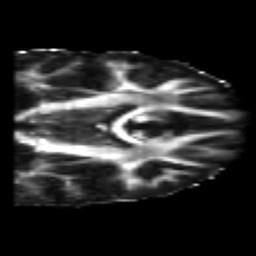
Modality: FA
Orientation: coronal
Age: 27
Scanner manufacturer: philips
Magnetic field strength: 3 T
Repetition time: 8.6 s
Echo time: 0.127 s